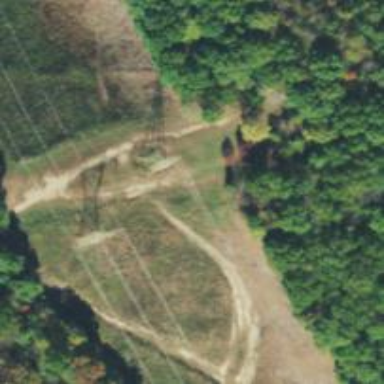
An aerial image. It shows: Lattice structure tower used for power distribution.